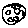
Label: moon